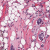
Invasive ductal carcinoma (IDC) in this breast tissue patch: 0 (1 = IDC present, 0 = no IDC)